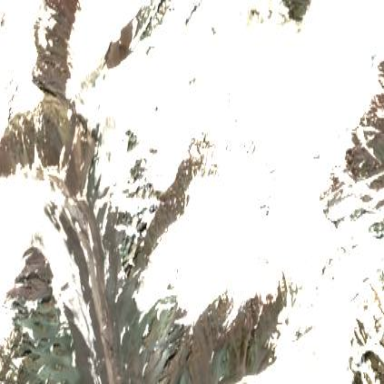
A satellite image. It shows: Majestic glacier in the distance.